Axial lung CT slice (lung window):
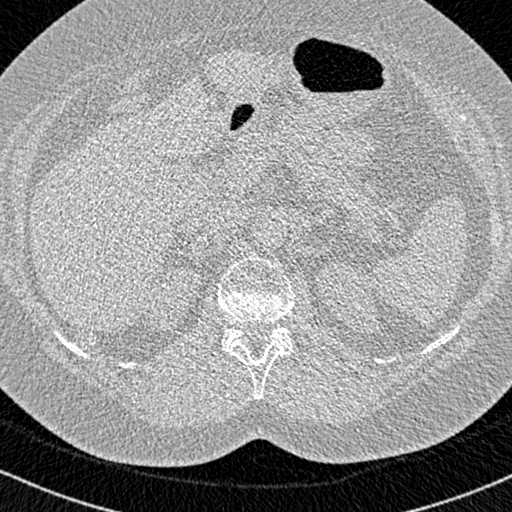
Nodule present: no